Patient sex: M
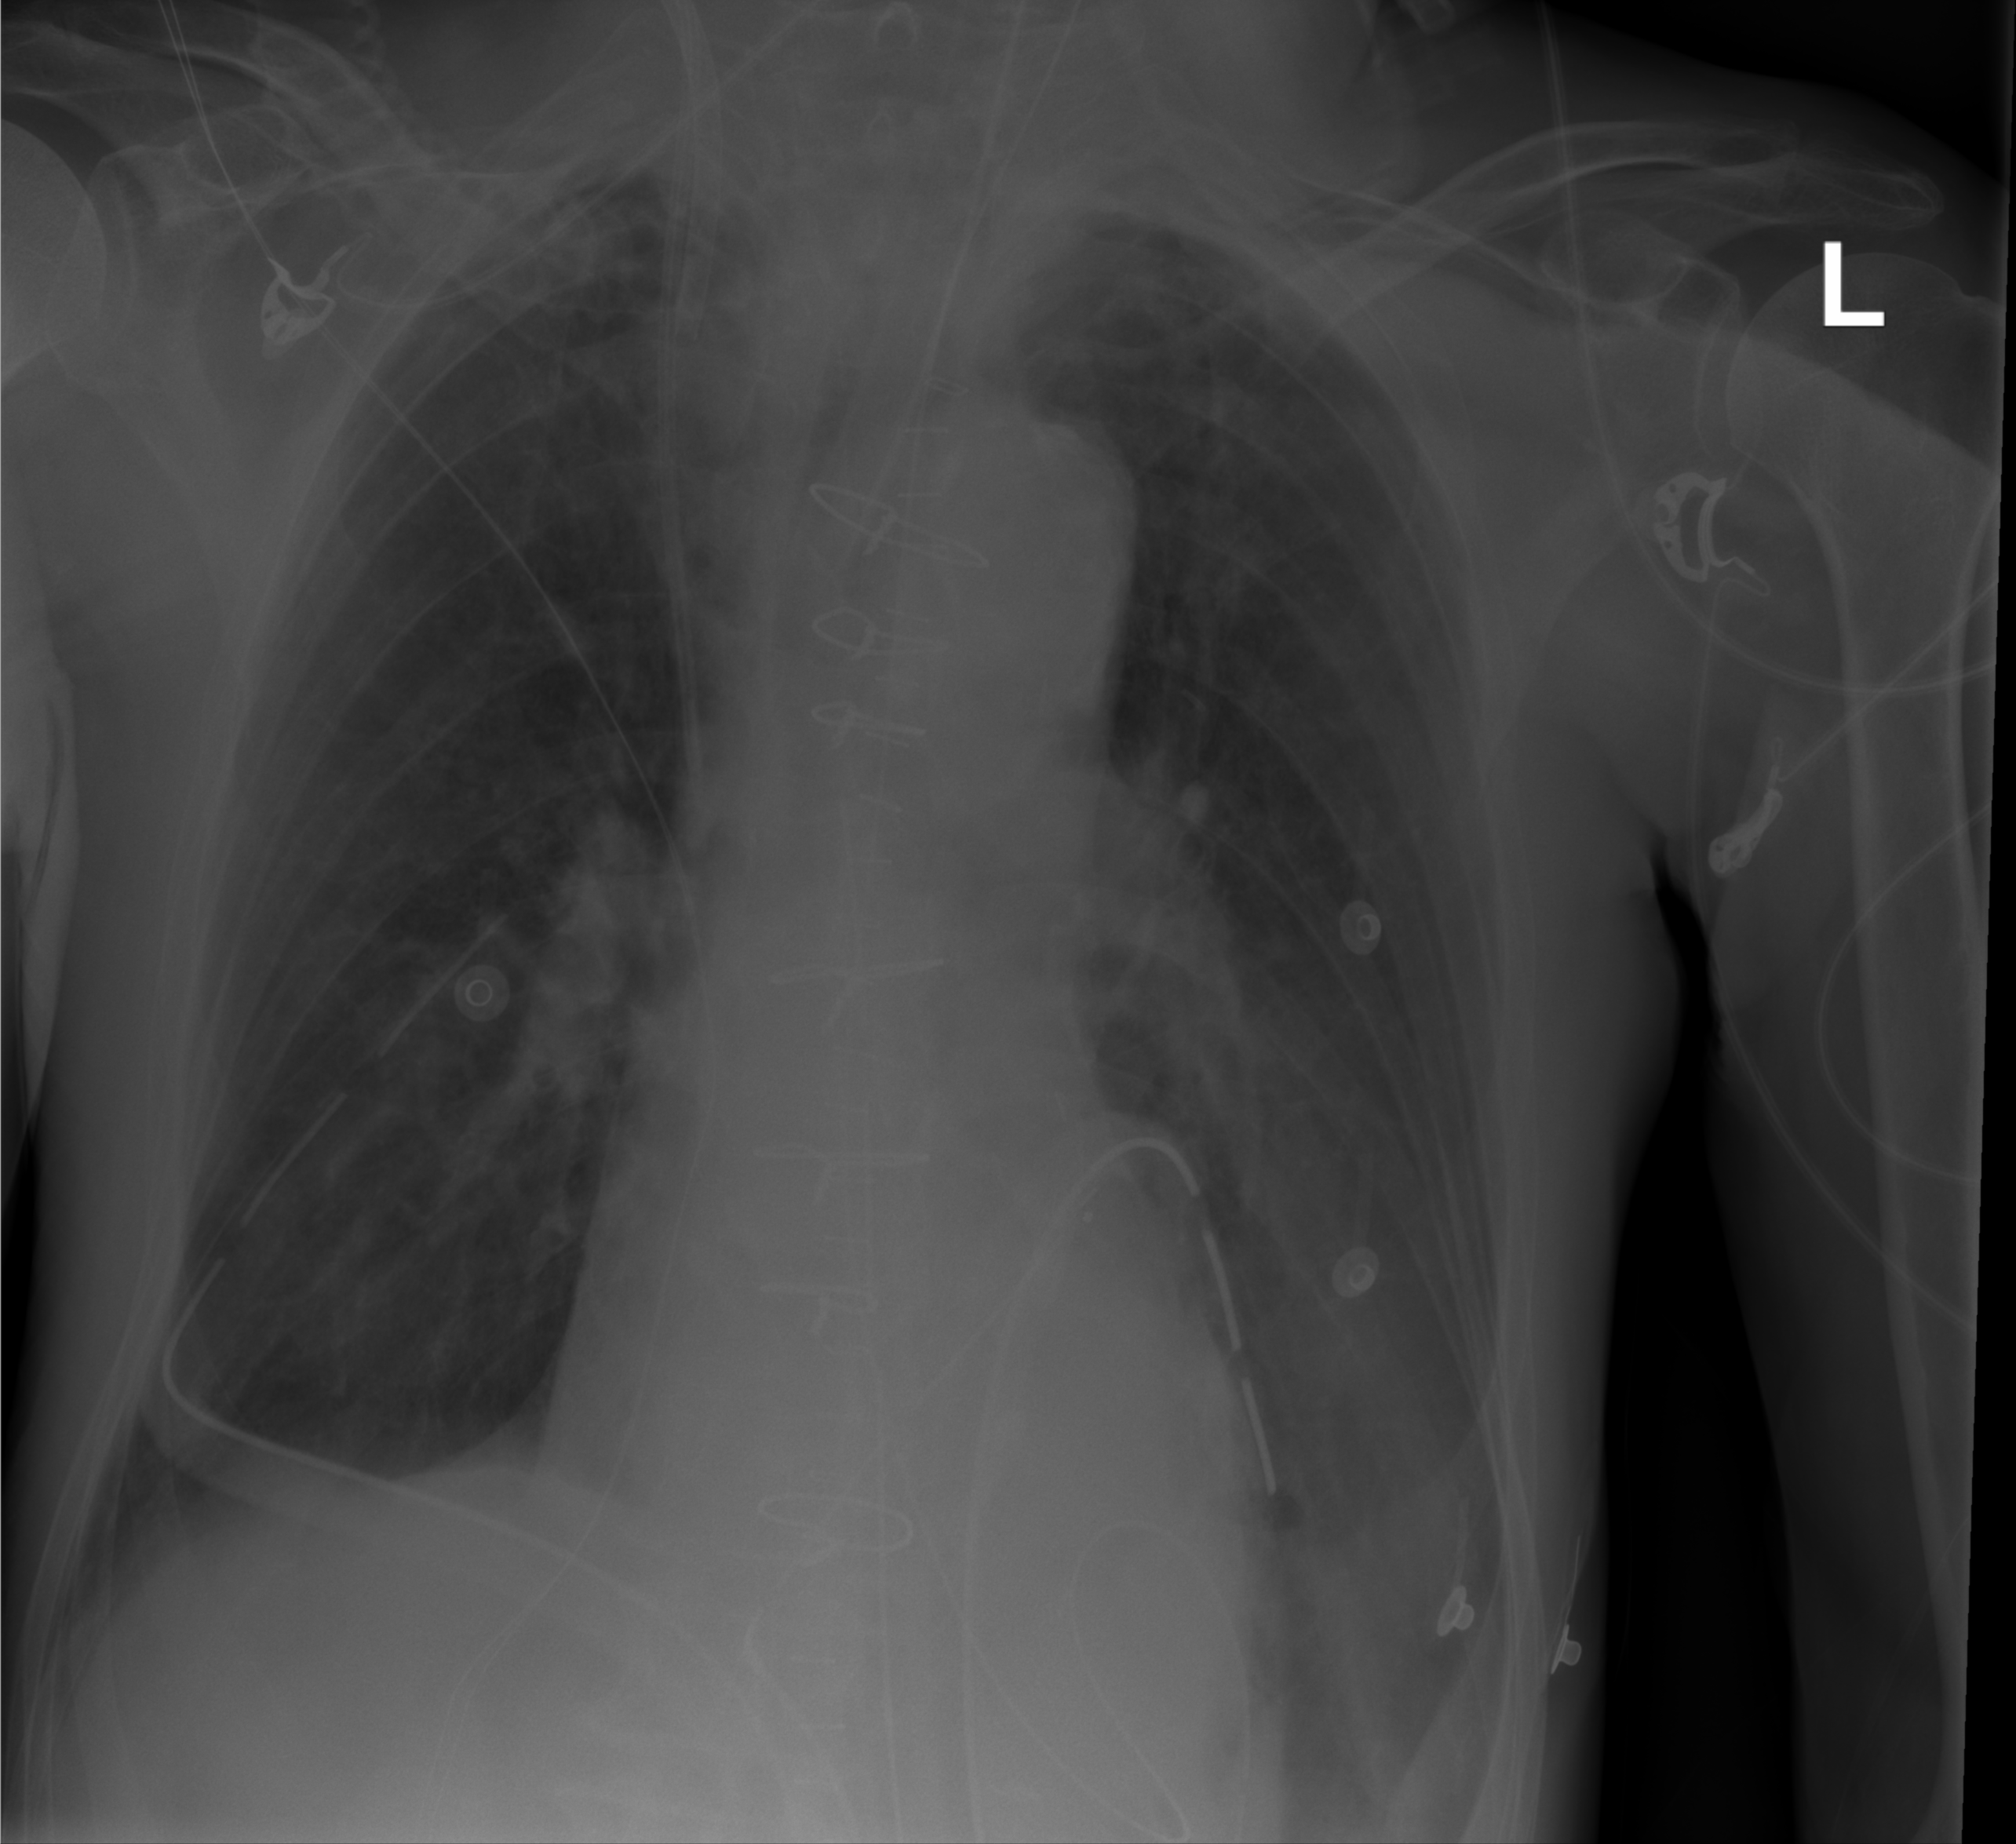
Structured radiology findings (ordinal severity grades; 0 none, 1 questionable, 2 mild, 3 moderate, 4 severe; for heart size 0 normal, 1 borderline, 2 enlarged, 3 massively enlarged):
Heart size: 0
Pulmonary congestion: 2
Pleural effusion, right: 0
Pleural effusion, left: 0
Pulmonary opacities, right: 0
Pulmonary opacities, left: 0
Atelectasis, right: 0
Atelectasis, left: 0